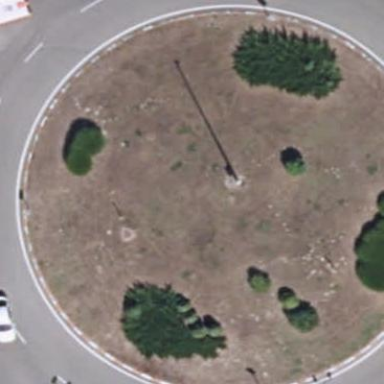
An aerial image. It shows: Roundabout on trunk highway.